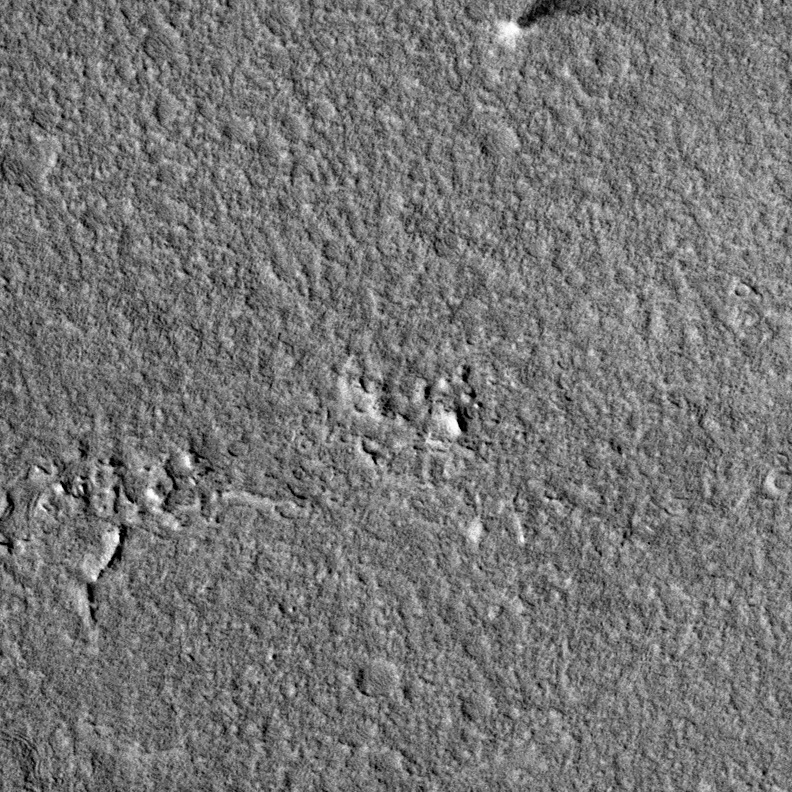
Label: dustdevil